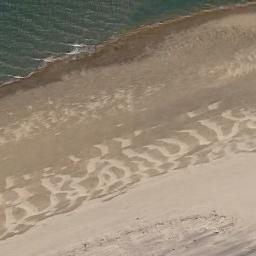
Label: beach